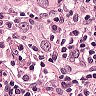
Metastatic tissue present: yes